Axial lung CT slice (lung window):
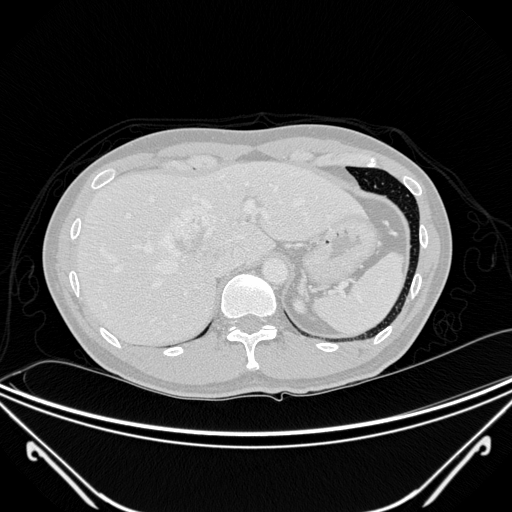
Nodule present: no